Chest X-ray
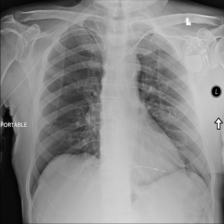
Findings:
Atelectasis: negative
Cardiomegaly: negative
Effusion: negative
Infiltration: negative
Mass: negative
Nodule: negative
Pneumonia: negative
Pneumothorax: negative
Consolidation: negative
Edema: negative
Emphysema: negative
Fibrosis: negative
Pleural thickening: negative
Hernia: negative